Question: With help from SOers, I was able to make more efficient a hover and fadein/fadeout function to show text divs under this image layout. But I'd like to work with slideToggle because with hover, the text flickers and the divs bounce. How would I adapt this function to use slideToggle where the toggle requires a click on each image?
<URL>
This is an image of what I'm trying to do:

'''
$(document).ready(function() {
$("#imagegallerydiv").delegate("dt[class]", "hover", function(e) {
if (e.type === "mouseenter") {
var index = $(this).parent().index();
$("#wide-text-div-under-all-images div").eq(index).fadeIn('fast');
}
if (e.type === "mouseleave") {
var index = $(this).parent().index();
$("#wide-text-div-under-all-images div").eq(index).fadeOut('fast');
}
});
});
'''
'''
#imagegallerydiv {width: 700px; height:200px; margin:5px; text-align: center;}
dl.gallery {width: 97px; text-align: center; float: left;}
.gallery dt {width: 80px; margin-top:2px; font-size: .7em; text-align:center;}
#wide-text-div-under-all-images div {display: none;}
'''
'''
<div id="imagegallerydiv">
<dl class="gallery"><dt class="imgone"><img alt="img" src="one.jpg"></dt>
<dt>Image Title One</dt></dl>
<dl class="gallery"><dt class="imgtwo"><img alt="img" src="two.jpg"></dt>
<dt>Image Title Two</dt></dl>
<dl class="gallery"><dt class="imgthree"><img alt="img" src="three.jpg"></dt>
<dt>Image Title Three</dt></dl>
<dl class="gallery"><dt class="imgfour"><img alt="img" src="four.jpg"></dt>
<dt>Image Title Four</dt></dl>
<dl class="gallery"><dt class="imgfive"><img alt="img" src="four.jpg"></dt>
<dt>Image Title Five</dt></dl>
</div>
<div id="wide-text-div-under-all-images">
<div class="textone">Lorem Ipsum One</div>
<div class="texttwo">Lorem Ipsum Two</div>
<div class="textthree">Lorem Ipsum Three</div>
<div class="textfour">Lorem Ipsum Four</div>
<div class="textfive">Lorem Ipsum Five</div>
</div>
'''
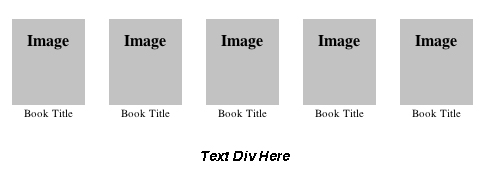
Answer: <URL>
I think this example is much simpler to understand and fits the desired outcome better then what you were using before.
Just set the text that you want to show as an attr within the div that is to be clicked
'<dl class="gallery"><dt class="imgthree" to_show='this is text3'><img alt="img" src="http://www.placehold.it/75x100"></dt>'
hope that this helps